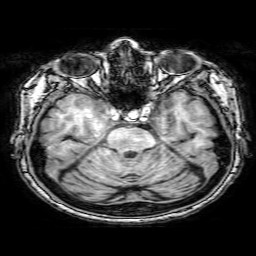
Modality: T1w
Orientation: coronal
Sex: female
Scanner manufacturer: philips
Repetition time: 0.008214 s
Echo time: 0.00376 s